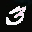
Label: 3